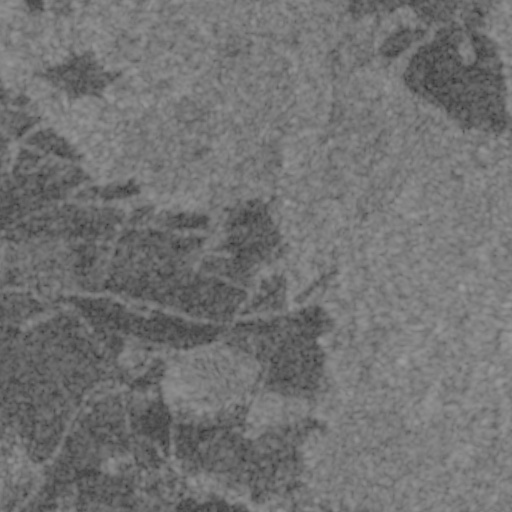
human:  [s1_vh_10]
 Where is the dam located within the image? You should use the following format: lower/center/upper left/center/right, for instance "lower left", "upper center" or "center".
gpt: The dam is located in the lower left of the image.
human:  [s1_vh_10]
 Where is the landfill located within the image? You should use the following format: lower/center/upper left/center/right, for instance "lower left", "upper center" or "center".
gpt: The landfill is located in the lower left of the image.
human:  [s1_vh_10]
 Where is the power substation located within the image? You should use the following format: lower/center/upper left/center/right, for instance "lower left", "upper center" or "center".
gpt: The power substation is located in the lower left of the image.
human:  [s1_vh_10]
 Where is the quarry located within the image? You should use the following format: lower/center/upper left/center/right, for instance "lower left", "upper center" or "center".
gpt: The quarry is located in the upper left of the image.
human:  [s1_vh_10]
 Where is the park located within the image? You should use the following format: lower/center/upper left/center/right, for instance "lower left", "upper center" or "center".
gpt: There is no park in the image.

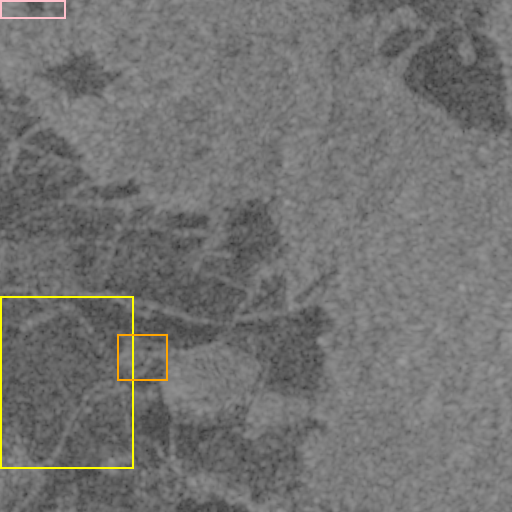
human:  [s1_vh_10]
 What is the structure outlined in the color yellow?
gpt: The structure outlined in yellow is a crop field.
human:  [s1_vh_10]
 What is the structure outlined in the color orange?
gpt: The structure outlined in orange is a landfill.
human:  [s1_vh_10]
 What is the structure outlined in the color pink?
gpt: The structure outlined in pink is a quarry.
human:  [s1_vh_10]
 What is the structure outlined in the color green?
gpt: There is no green outline.